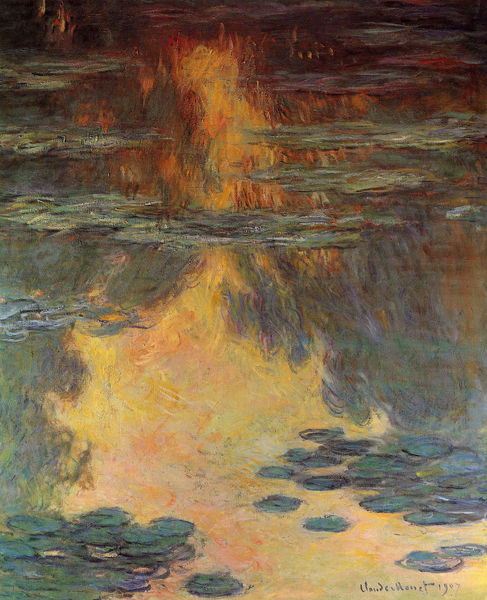
Titel: Les nymphéas, paysage d'eau, Seerosen, Wasserlandschaft
Künstler: Claude Monet
Institution: Privatbesitz
Schlagwörter: baum, blau, blätter, dunkel, feuer, gemälde, himmel, wasser, bäume, fluss, gelb, grün, impressionismus, see, teich, abend, blumen, braun, frankreich, grau, hell, kreide, licht, orange, pastell, renoir, ölbild, rosen, rot, signatur, spiegel, öl, dämmerung, sonnenaufgang, spiegelung, sonne, gold, blatt, pflanzen, wasserfall, weiher, garten, ruhe, farben, farbe, lila, sonnenuntergang, violett, französisch, romantik, monet, reflexe, manet, spiegeln, abendrot, striche, lichtreflexe, strich, morgenrot, romanik, lake, water, seerosen, claude monet, plein air, lilien, spiegelt, pastellkreide, beauty, giverny, seerosenteich, kaskade, sonnenungtergang, schillernd, 1903, #licht, eerose, waterlillies